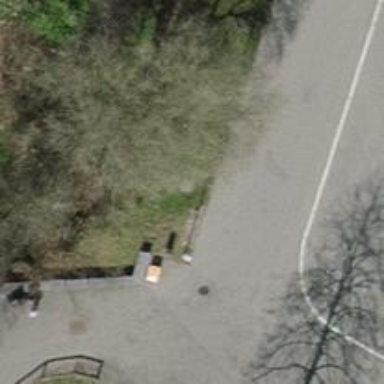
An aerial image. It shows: Bench for seating.